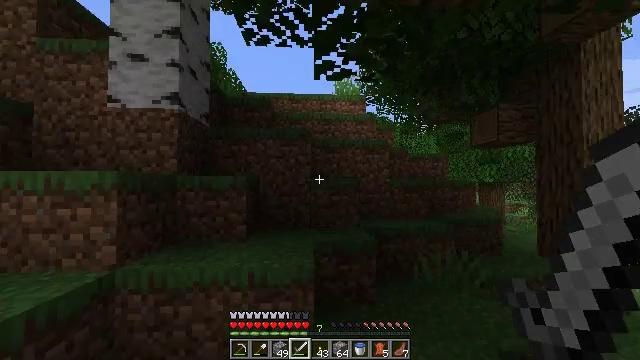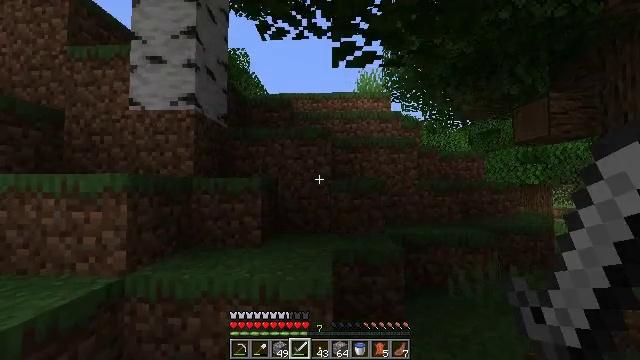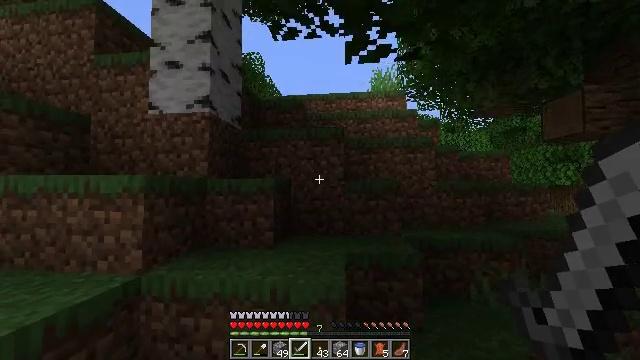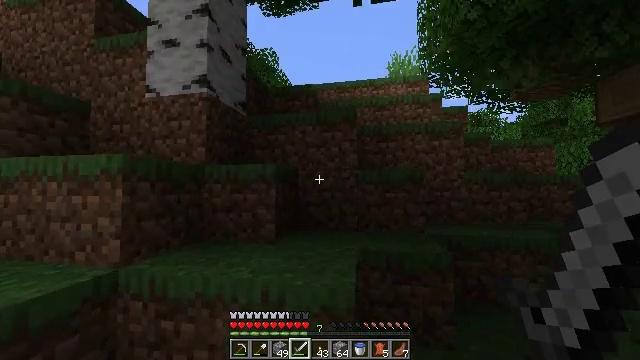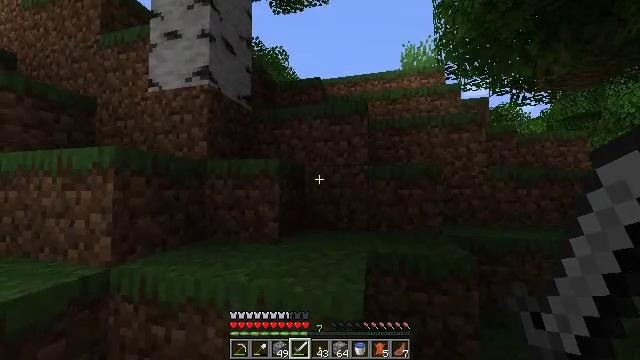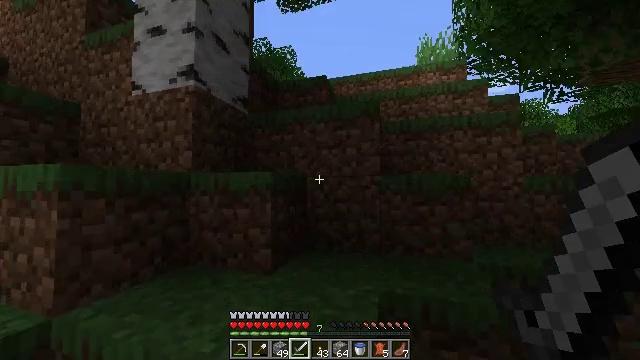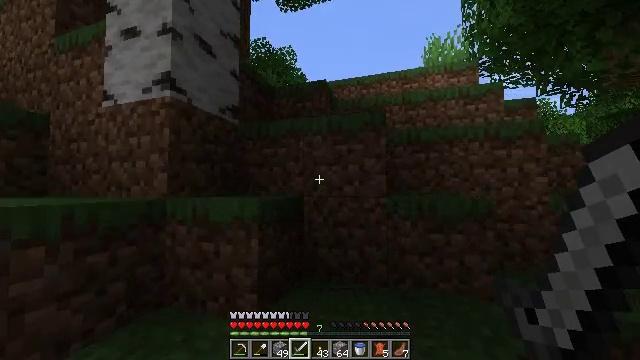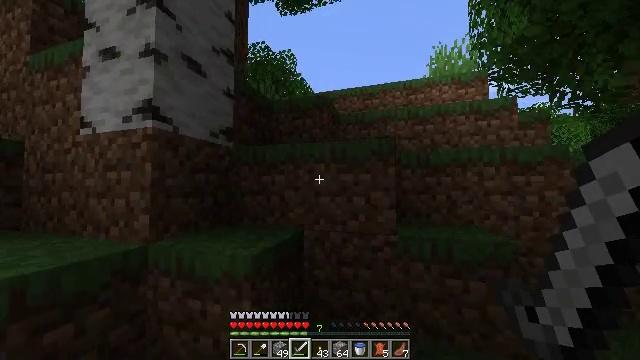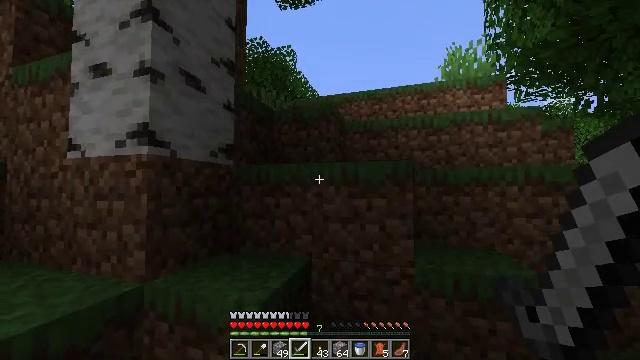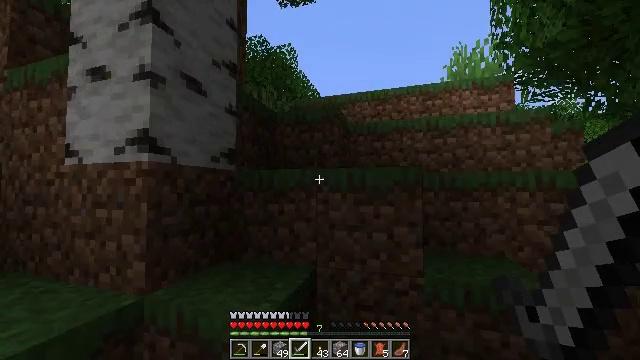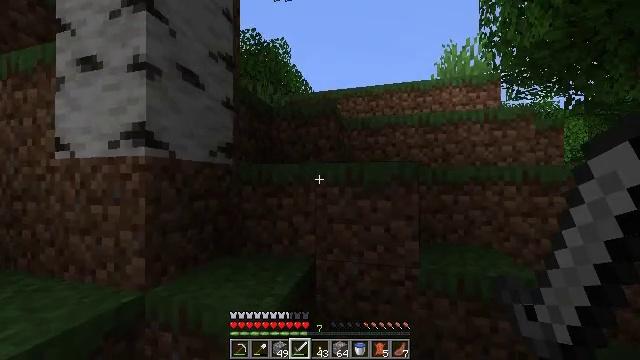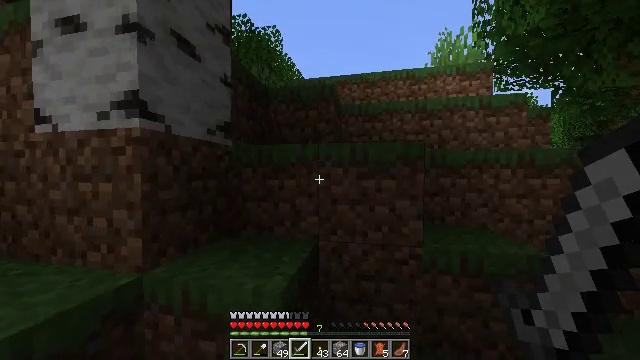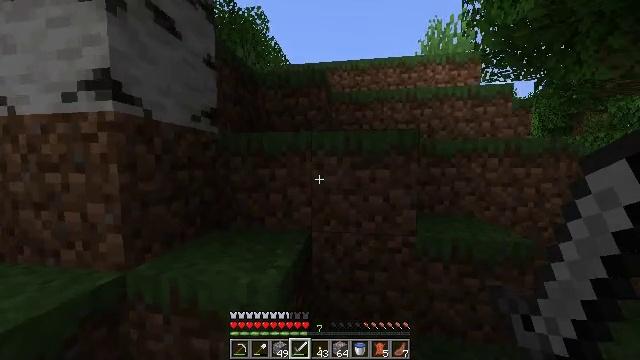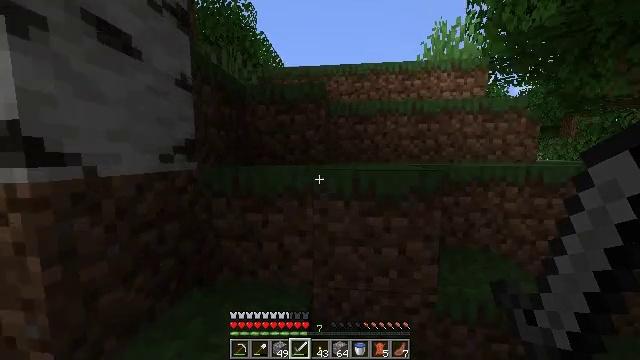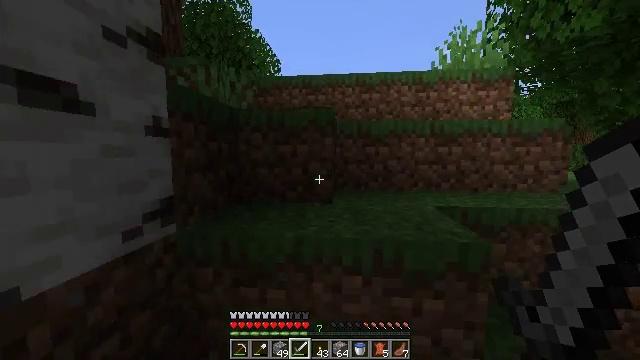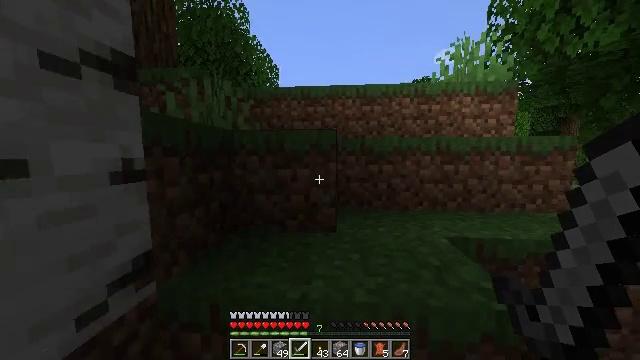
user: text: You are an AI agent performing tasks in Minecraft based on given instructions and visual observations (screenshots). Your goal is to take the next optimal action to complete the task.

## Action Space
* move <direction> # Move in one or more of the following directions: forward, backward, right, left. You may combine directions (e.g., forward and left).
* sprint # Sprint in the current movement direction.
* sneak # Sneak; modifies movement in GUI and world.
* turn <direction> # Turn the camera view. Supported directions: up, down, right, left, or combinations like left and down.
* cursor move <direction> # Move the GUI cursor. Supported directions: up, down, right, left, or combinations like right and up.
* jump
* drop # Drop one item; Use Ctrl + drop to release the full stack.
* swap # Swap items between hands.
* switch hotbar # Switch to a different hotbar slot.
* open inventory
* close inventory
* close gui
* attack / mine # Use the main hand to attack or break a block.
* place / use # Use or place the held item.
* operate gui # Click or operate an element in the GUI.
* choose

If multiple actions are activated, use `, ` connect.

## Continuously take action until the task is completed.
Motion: motion action
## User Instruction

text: Remove a peony from the inventory.
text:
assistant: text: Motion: move forward, sprint, turn left
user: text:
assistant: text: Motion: move forward, sprint, turn left
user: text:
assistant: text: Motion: move forward, sprint, turn left
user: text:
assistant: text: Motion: move forward, sprint, turn left
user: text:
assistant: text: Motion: move forward, sprint, turn left, jump
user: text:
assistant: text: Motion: move forward and move left, sprint, jump
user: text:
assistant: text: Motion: move forward and move left, sprint, jump
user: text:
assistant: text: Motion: move forward and move left, sprint, jump
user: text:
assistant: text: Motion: move forward and move left, sprint
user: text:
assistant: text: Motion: move forward and move left, sprint, turn right and down
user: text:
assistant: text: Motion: move forward, sprint, turn right and down
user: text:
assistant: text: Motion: move forward, sprint, turn right and down, jump
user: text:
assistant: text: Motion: move forward, sprint, turn right and down, jump
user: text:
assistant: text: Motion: move forward, sprint, jump
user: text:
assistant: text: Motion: move forward, sprint, turn right, jump
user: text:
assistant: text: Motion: move forward, sprint, turn right
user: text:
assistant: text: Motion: move forward, sprint, turn right
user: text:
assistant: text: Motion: move forward, sprint
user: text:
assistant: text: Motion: move forward, sprint, turn down
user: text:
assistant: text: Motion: move forward, sprint, jump
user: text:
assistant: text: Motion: move forward, sprint, jump
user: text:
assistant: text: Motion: move forward, sprint, jump
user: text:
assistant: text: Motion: move forward, sprint, jump
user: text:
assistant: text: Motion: move forward, sprint
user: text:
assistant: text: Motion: move forward, sprint, turn down
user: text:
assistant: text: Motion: move forward, sprint, turn down
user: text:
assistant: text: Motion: move forward, sprint, turn down
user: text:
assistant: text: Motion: move forward, sprint
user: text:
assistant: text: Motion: move forward, sprint, jump
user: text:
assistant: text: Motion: move forward, sprint, jump